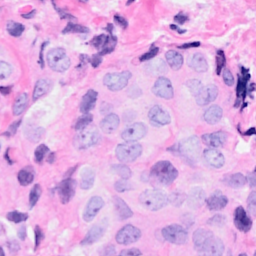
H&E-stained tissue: Breast